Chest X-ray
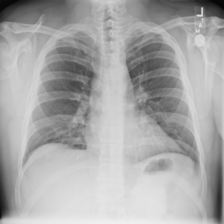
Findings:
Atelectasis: negative
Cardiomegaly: negative
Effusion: negative
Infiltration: negative
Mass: negative
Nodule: negative
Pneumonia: negative
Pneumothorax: negative
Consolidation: negative
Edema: negative
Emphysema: negative
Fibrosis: negative
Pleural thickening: negative
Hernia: negative